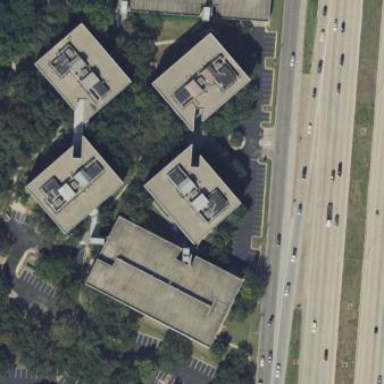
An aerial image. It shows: Office building.